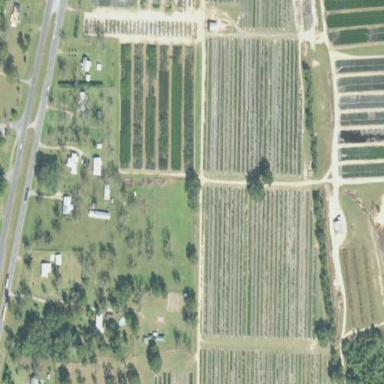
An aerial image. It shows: Plant nursery with trees.